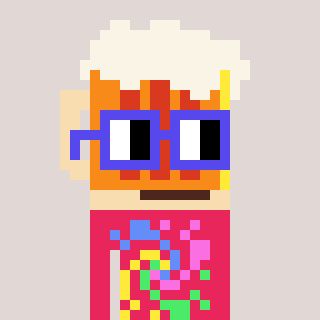
a pixel art character with square blue glasses, a beer-shaped head and a redpinkish-colored body on a warm background